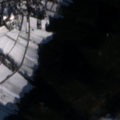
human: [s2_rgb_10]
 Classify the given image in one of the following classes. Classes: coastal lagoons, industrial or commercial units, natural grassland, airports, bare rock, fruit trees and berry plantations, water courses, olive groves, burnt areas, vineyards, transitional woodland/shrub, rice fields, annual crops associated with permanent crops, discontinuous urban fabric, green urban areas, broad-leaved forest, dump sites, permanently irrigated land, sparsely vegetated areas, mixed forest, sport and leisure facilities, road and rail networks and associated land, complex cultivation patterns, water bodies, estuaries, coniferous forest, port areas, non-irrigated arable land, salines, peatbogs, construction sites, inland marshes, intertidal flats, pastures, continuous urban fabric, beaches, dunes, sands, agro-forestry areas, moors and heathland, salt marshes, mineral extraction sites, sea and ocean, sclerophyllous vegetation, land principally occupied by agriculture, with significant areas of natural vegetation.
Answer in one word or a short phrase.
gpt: discontinuous urban fabric, complex cultivation patterns, coniferous forest